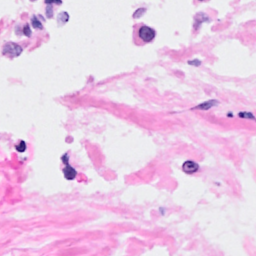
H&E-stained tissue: Breast